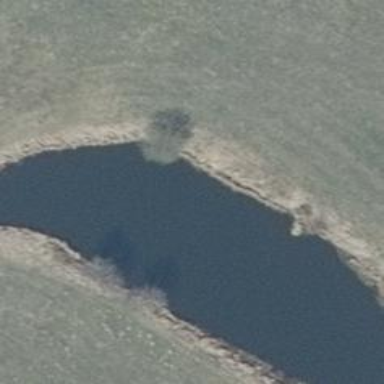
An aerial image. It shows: Peaceful pond surrounded by nature.